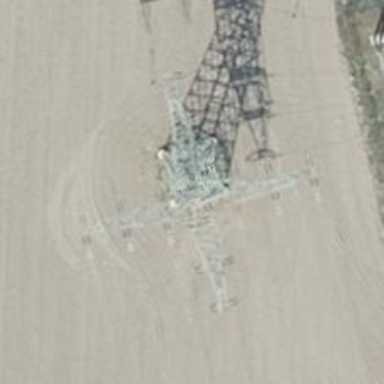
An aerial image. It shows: Power line with three cables.